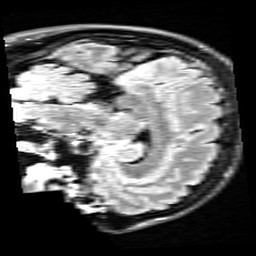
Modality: FLAIR
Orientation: sagittal
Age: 34
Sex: male
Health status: healthy
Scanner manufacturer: siemens
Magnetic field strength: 3 T
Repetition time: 9 s
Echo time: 0.088 s